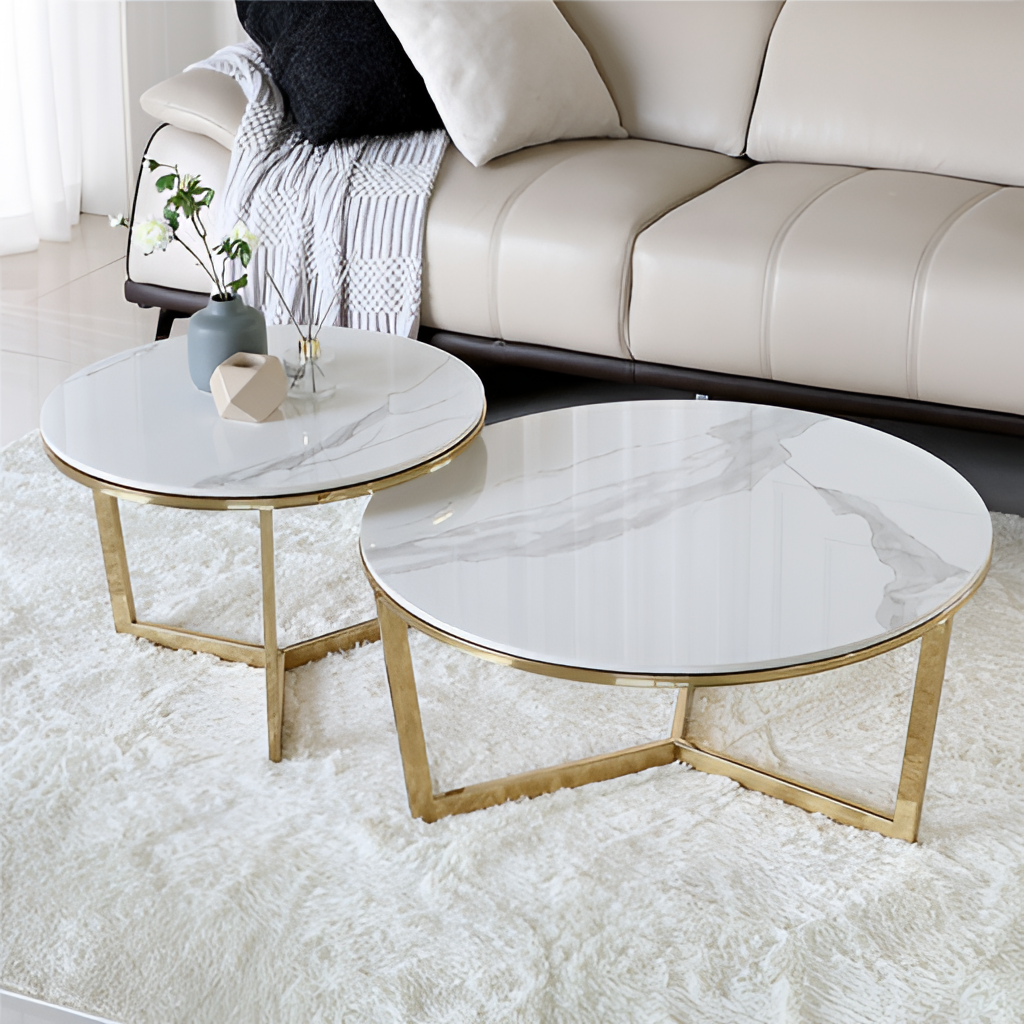
living room, white marble coffee table, white paint wallpaper, with solid pattern, modern, tile flooring, with large square pattern